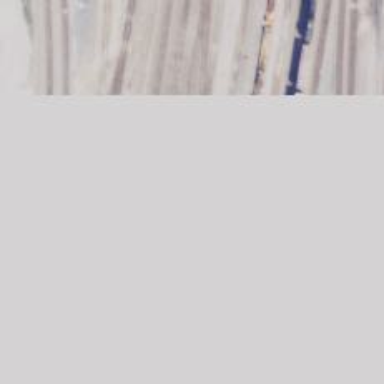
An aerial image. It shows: Railway yard in service.